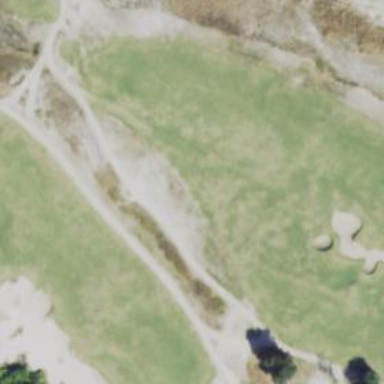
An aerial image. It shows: Path used for both walking and golf.